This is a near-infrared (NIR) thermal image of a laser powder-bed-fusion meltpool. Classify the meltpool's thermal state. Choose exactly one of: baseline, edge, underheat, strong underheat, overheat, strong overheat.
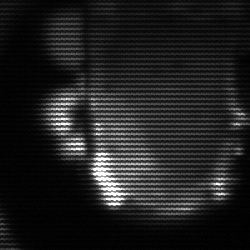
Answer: baseline